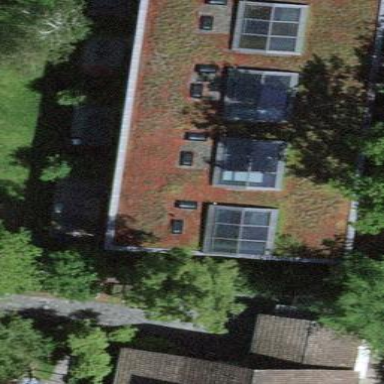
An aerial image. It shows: Terrace building.